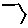
Label: hexagon